Interaction volume radius: 5 \u00c5
Interaction volume height: 10 \u00c5
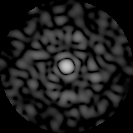
Disorder parameter: 0.7925